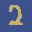
Label: 2